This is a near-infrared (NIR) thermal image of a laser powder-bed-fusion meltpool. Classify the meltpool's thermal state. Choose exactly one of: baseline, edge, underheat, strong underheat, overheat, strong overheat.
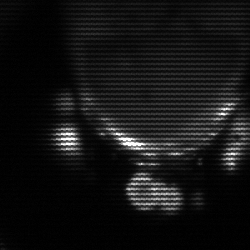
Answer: baseline